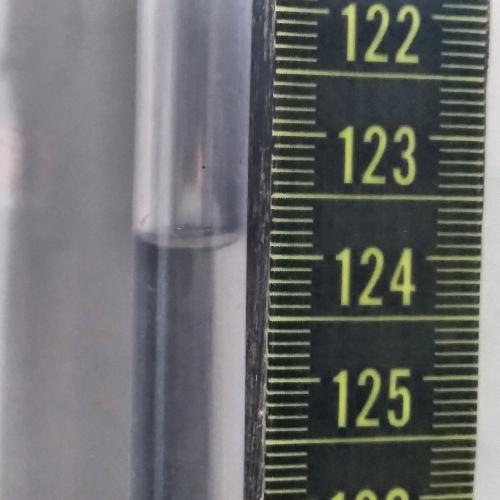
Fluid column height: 123.9 cm